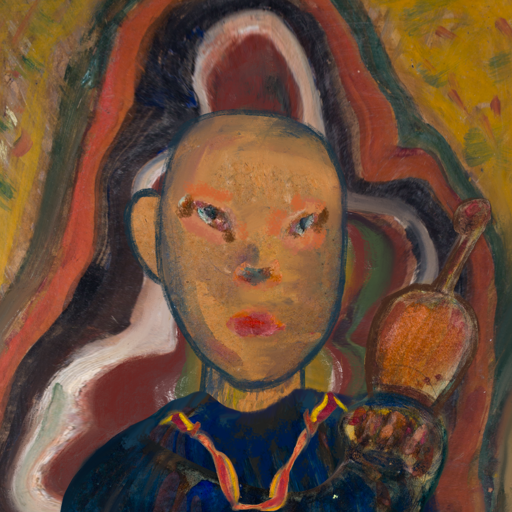
Background: AfterRaid, Head And Neck Front: In_The_Sun, Face Front: Boggyland, Bust: Pipe, Hair Front: Blank, Head Accessory: Blank, Second Necklace: Gypsy_Mother_1, Necklace: Blank, Baby: Blank